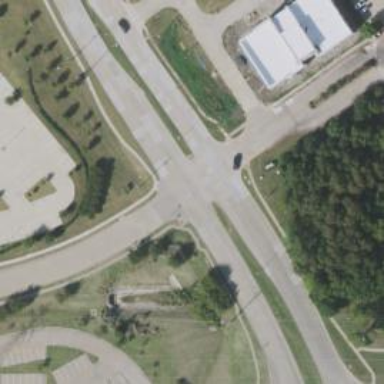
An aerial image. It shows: Secondary link road.